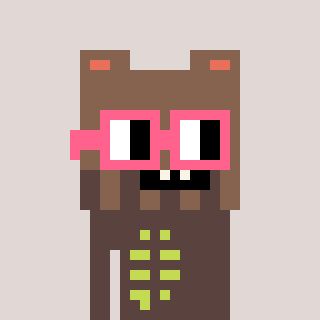
a pixel art character with square pink glasses, a bear-shaped head and a darkbrown-colored body on a warm background